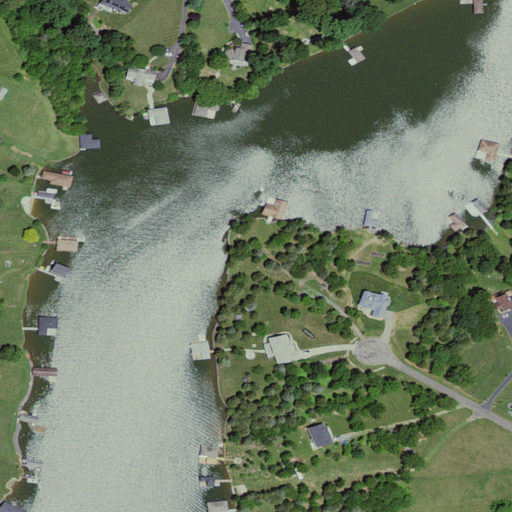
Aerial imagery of cape in Virginia named Woolfolk Point containing open water, mixed forest, open development, pasture, low intensity development, shrub, herbaceous wetlands, grassland, deciduous forest, and medium intensity development